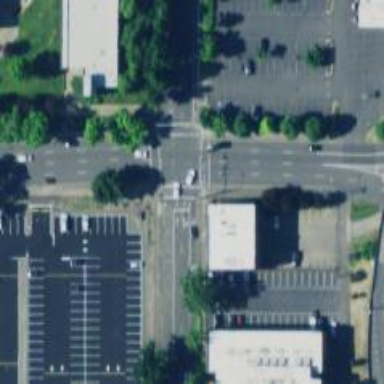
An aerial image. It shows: Solid stop line on the road.